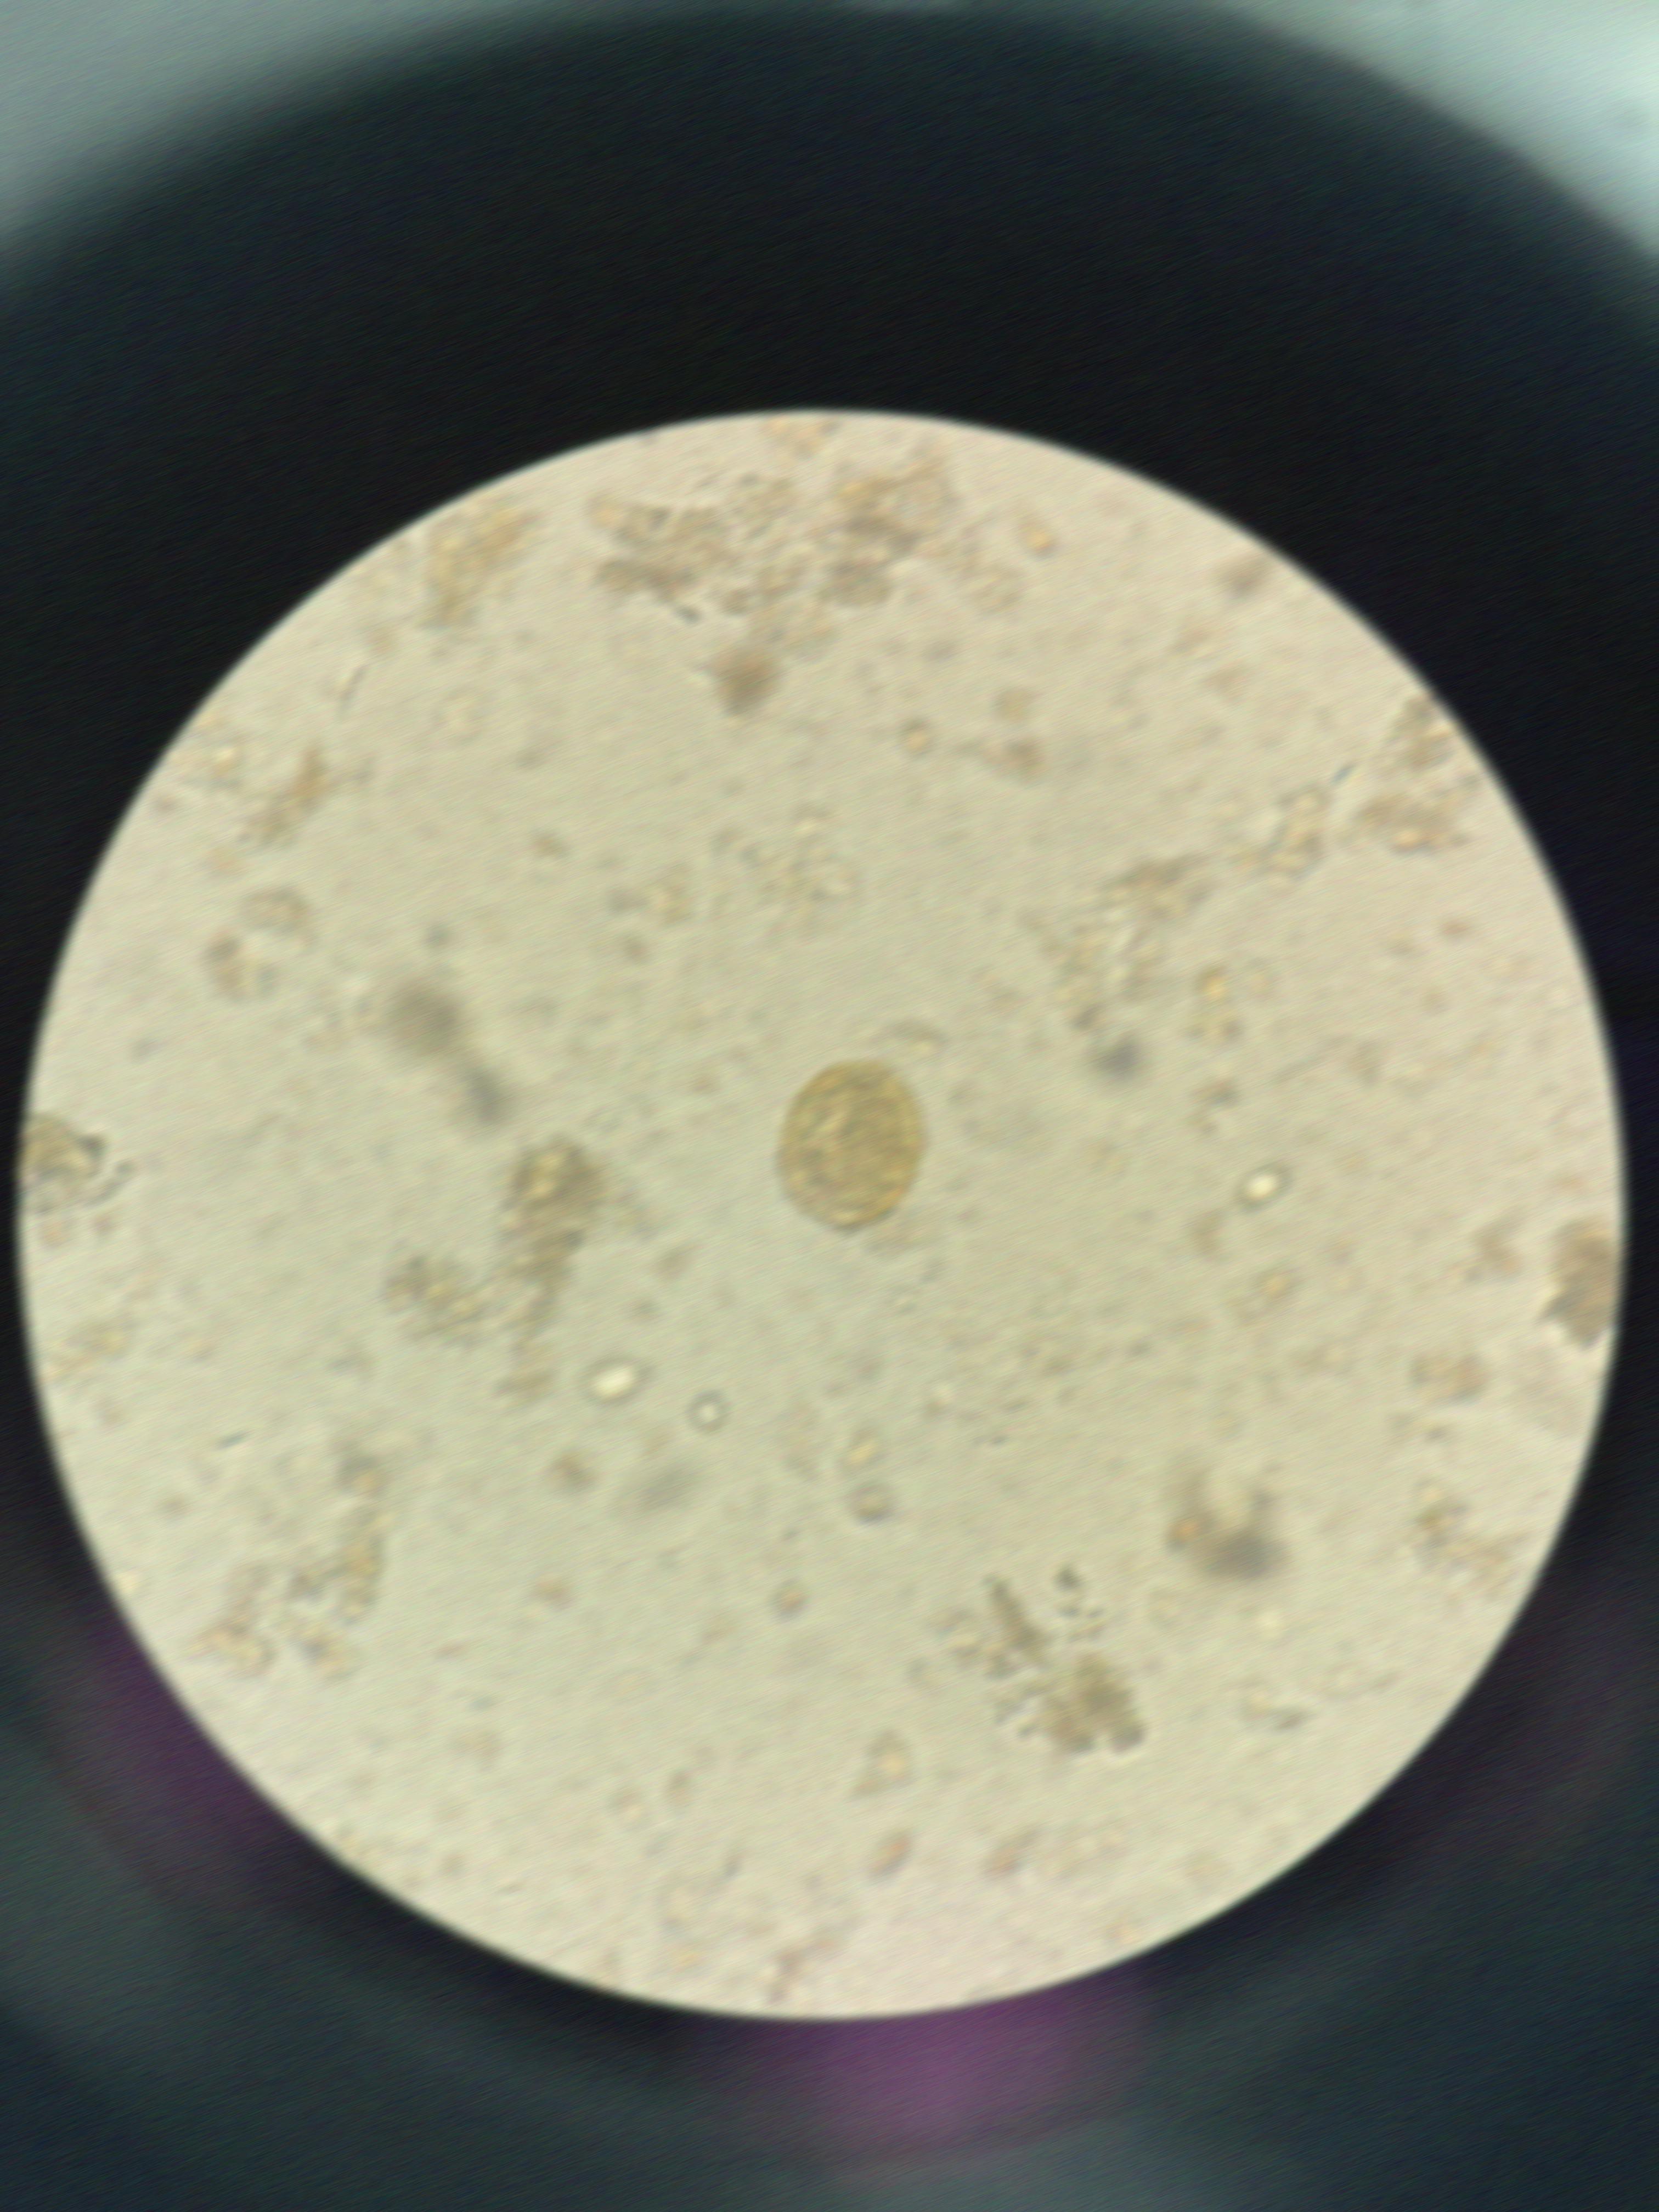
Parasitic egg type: Ascaris lumbricoides